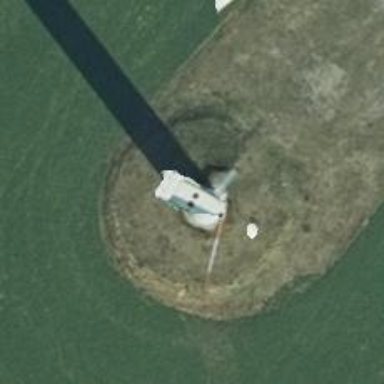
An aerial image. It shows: Wind turbine generating power.